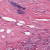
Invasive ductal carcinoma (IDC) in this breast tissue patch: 1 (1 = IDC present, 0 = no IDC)